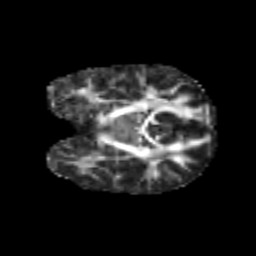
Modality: FA
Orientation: coronal
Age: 6
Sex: female
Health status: healthy